Interaction volume radius: 5 \u00c5
Interaction volume height: 50 \u00c5
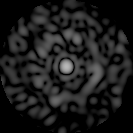
Disorder parameter: 0.8478